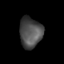
Tissue: skin
Cell type: Fibroblasts
Senescence score: 0.1966
Nuclear area (px): 673
Mean DAPI intensity: 77.397